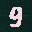
Label: 9